Question: Is there a way to disable floating tabs in Visual Studio 2012?
I am flicking back and forth between the xaml and code-behind windows and another application, and every now and then the code-behind window decides to de-dock itself. It may be due to (accidental) dragging on the tab bar/tab header, but I'm sure it sometimes does it for no reason at all.
This is really irritating as there is no visual cue that a tab has floated, and I don't notice til I hit Alt-Tab and find myself in a different VS window, instead of the other application.
I notice that there was a problem with VS2010 floating tabs on double-click, but it appears that 'feature' has been turned off in VS2012 (as well as, unfortunately, the option to prevent it in power tools for 2012).
I have noticed this setting in Tools/Options/Environment, but it doesn't seem to stop the behaviour, it simply makes the floated tab 'Always on Top'
So, is there a way to force tabs to remain docked / prevent them from floating?
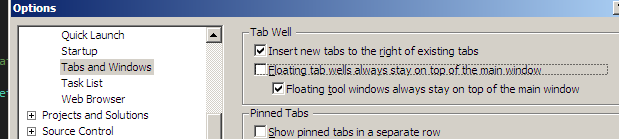
Answer: I don't believe there is a way to stop the float.
To put any floating toolbar back in it previous position, Hold the CTRL key and double click the window title bar.